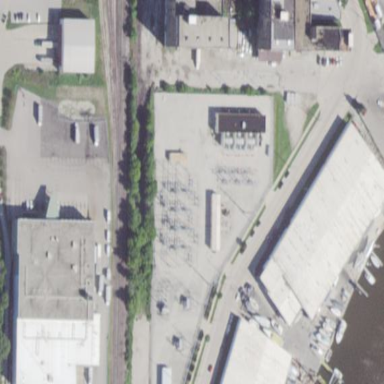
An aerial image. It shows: Distribution level power substation.